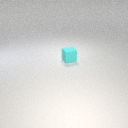
small cyan rubber cube